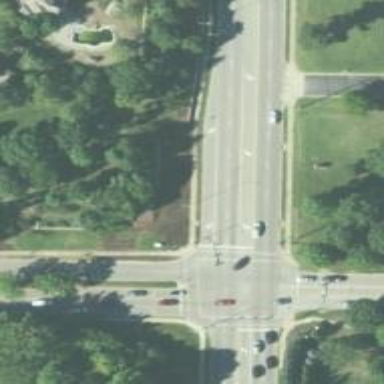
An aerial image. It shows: Solid stop line on the road.